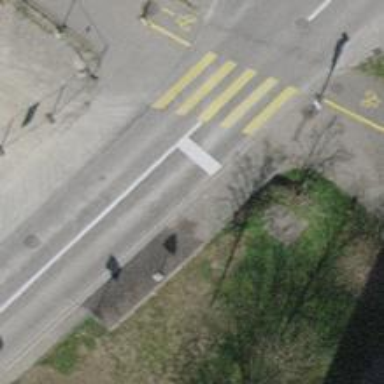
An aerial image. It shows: Road with traffic signals.